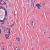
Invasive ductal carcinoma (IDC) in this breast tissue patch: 1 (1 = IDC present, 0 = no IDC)